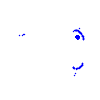
Particle: pion